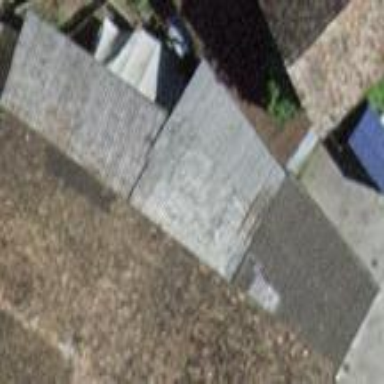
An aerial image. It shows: View of roof of building.